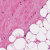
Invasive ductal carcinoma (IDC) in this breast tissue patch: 0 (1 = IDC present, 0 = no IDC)